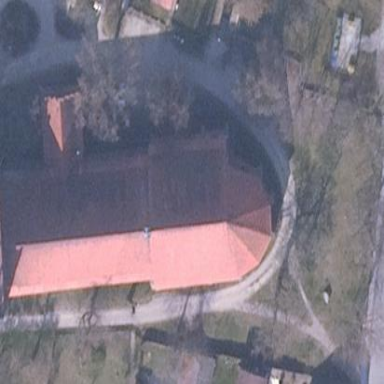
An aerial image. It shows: Church which is place of worship.